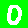
Digit: 0